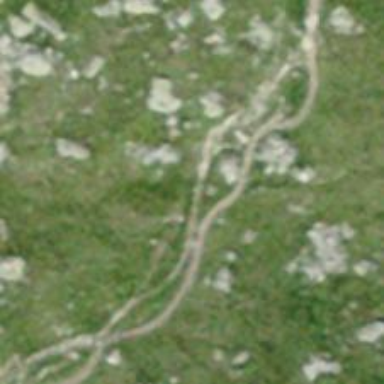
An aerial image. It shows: Path.